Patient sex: M
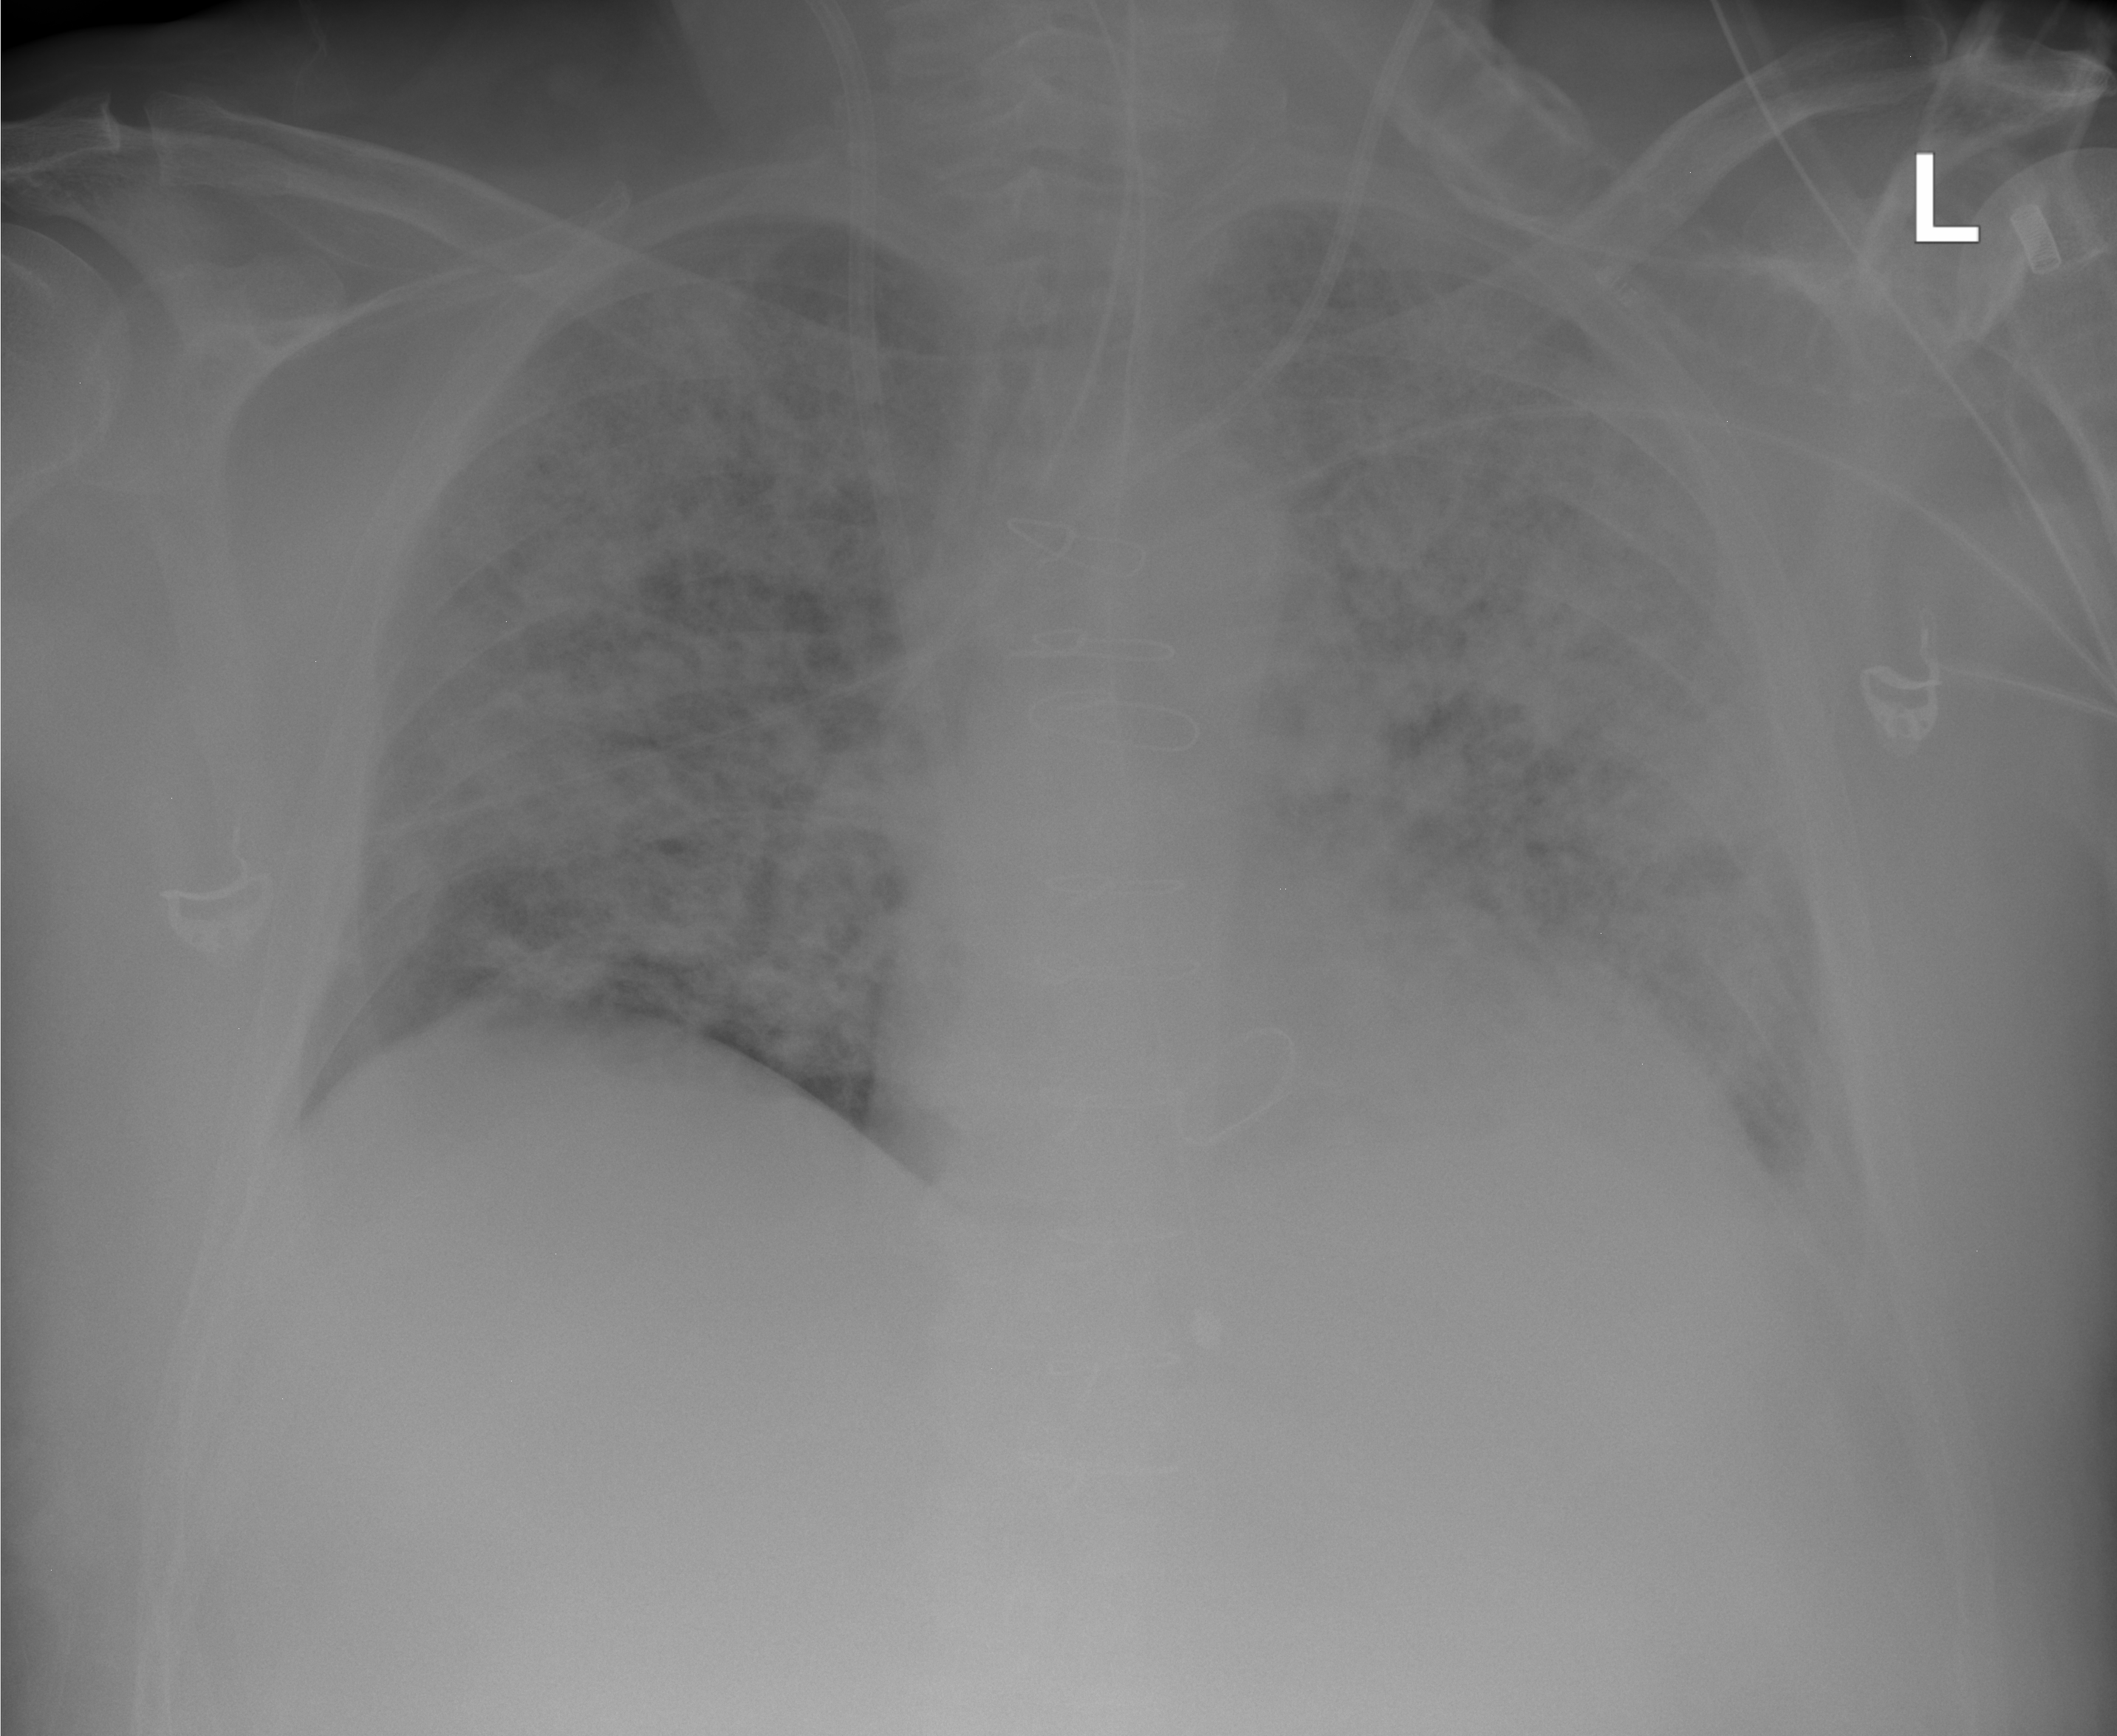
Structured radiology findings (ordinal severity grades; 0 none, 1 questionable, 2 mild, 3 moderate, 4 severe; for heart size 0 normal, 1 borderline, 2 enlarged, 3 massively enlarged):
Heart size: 2
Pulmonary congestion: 0
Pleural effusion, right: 0
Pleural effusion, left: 2
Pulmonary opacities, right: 4
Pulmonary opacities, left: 4
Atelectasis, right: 3
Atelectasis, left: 3